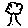
Label: tree